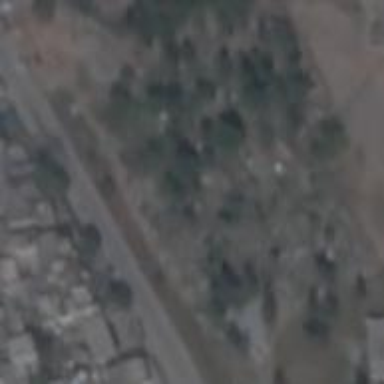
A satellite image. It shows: Cemetery.